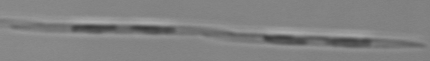
Label: Pseudo-nitzschia